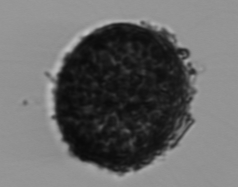
Label: Thalassiosira_TAG_external_detritus